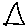
Label: triangle